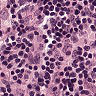
Metastatic tissue present: no